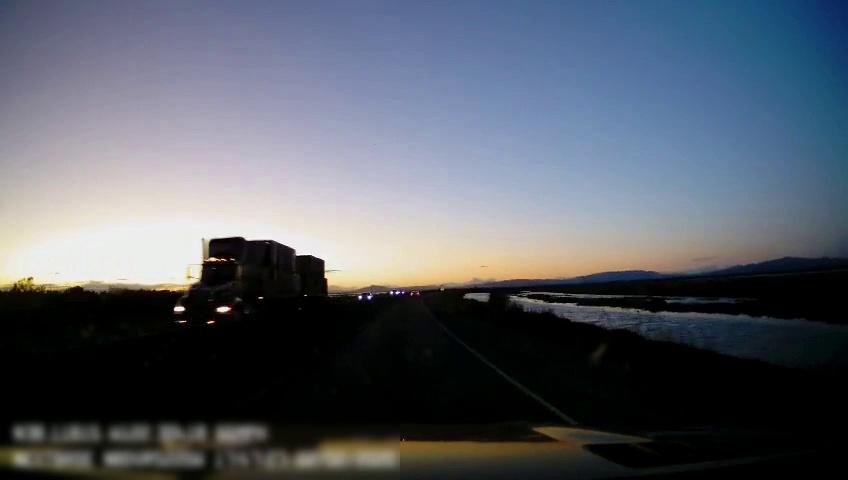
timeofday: Dusk/Dawn/Twilight
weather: Sunny
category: Drivable Space
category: Vehicles | Truck
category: Vehicles | Car
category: Vehicles | SUV
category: Vehicles | Car
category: Lanes | Current Lane
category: Lanes | Current Lane